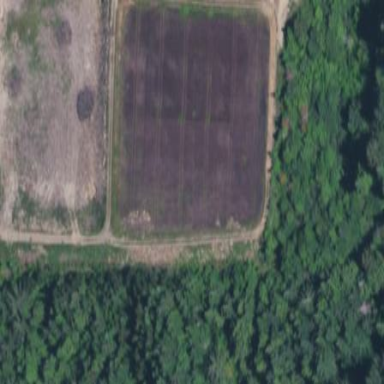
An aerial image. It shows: Farmland with cranberries as the main crop.